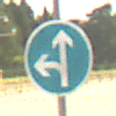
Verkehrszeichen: VorgeschriebeneFahrtrichtungGeradeausOderLinks
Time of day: MorningAfternoon
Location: Outdoor (Suburban)
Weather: Clear
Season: NotSpecified
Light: Natural